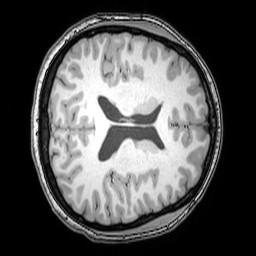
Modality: T1w
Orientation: axial
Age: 25
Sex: female
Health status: healthy
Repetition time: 0.081 s
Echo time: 0.037 s